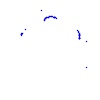
Particle: proton